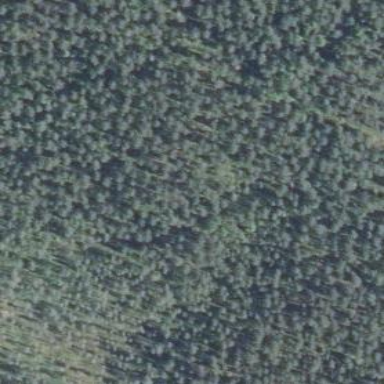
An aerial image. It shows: Woodland consisting mainly of needle-leaved trees.